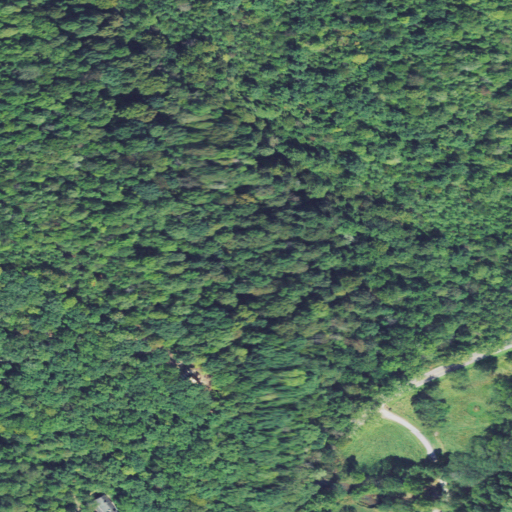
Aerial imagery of valley in Ohio named Hagley Hollow containing mixed forest, deciduous forest, open development, evergreen forest, pasture, and medium intensity development